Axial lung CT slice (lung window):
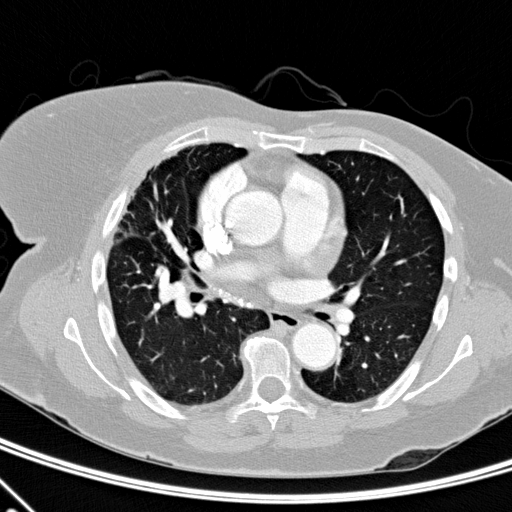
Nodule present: no